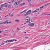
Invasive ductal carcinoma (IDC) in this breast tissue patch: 1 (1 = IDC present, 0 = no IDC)